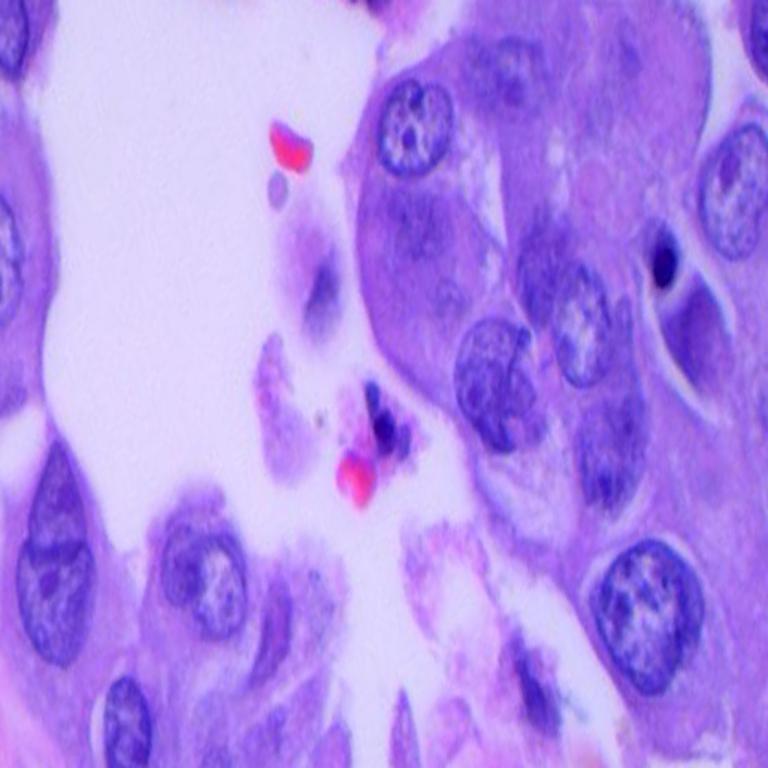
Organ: lung
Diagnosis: adenocarcinomas